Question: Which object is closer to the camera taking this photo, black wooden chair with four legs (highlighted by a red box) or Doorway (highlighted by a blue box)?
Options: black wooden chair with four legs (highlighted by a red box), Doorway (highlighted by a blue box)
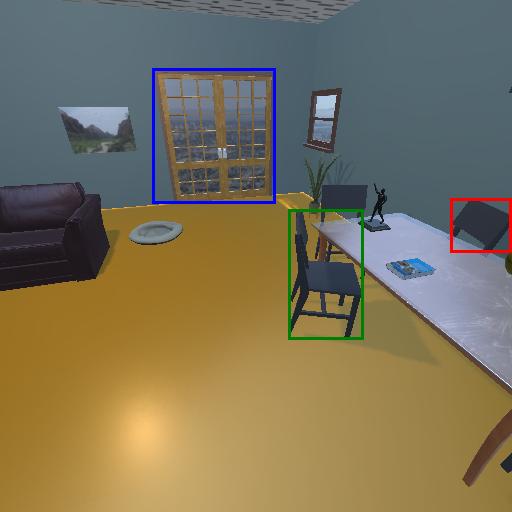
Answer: black wooden chair with four legs (highlighted by a red box)